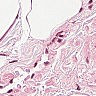
Metastatic tissue present: no